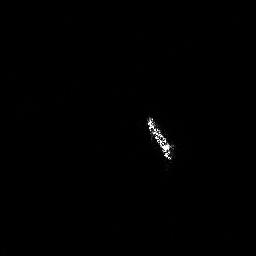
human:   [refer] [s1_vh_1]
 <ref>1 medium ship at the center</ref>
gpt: <box>[[56, 43, 68, 62, 0]]</box>